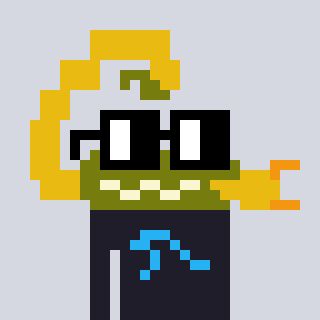
a pixel art character with square black glasses, a scorpion-shaped head and a grayscale-colored body on a cool background